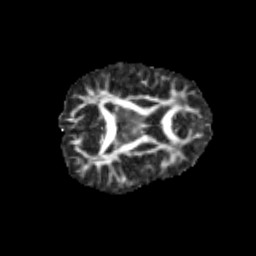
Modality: FA
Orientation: axial
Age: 13
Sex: female
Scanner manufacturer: siemens
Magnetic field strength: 3 T
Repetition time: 3.8 s
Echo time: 0.07 s